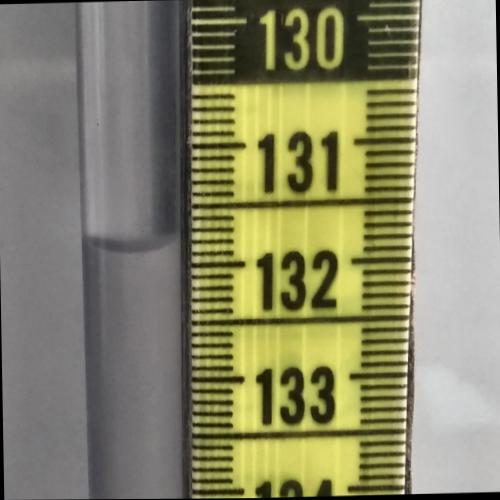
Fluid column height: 131.8 cm